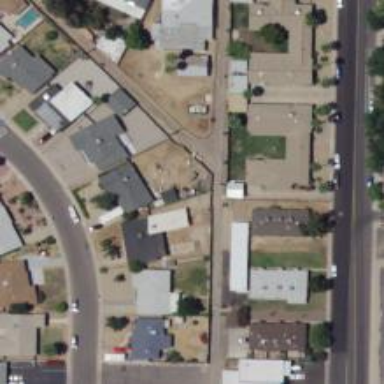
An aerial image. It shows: Alley with asphalt surface designated as service road.